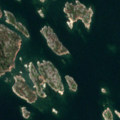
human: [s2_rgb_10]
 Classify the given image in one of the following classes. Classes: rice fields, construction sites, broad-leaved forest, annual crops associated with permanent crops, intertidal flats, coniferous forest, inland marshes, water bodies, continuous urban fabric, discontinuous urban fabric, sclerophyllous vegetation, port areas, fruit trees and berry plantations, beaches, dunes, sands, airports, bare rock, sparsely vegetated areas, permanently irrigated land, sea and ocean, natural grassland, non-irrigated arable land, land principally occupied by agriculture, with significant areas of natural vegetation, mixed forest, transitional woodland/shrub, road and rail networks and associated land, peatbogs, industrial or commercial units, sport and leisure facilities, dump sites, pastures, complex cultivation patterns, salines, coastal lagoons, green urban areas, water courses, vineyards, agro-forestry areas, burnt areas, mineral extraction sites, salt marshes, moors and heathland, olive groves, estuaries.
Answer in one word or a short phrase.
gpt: mixed forest, sea and ocean